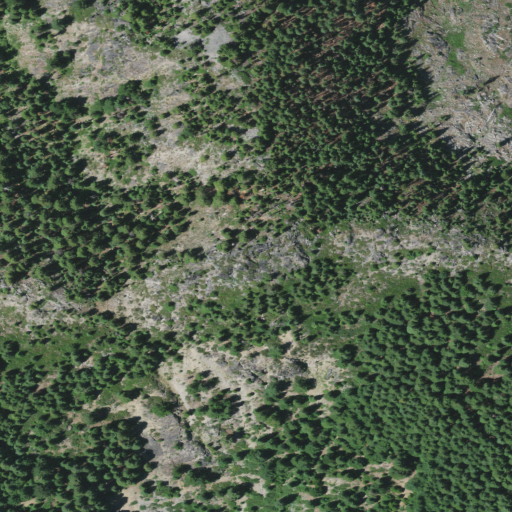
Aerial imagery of mountain in Oregon named Little Craggy Peak containing evergreen forest, shrub, and deciduous forest